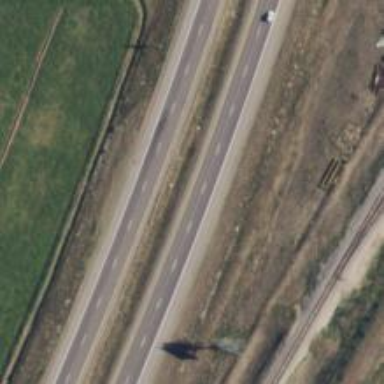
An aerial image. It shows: View of motorway.